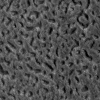
Atmospheric dust classification: not_dusty